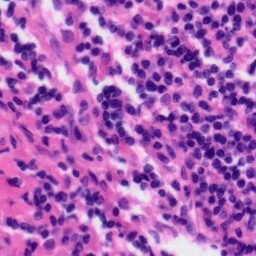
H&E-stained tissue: Tonsil